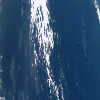
Label: water